A scalogram of one vibration snapshot from a rotating bearing is shown, computed with a continuous wavelet transform. Based on the visible evidence, which condition applies: normal, inner_race, outer_race, ball?
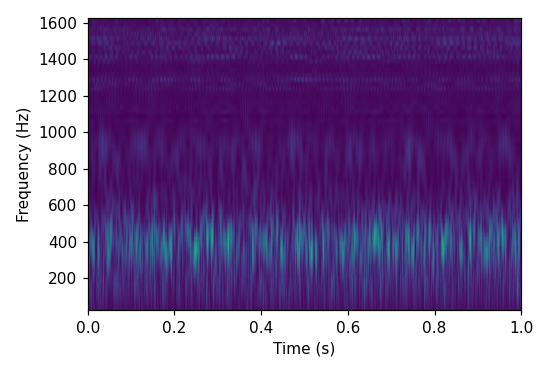
Answer: ball